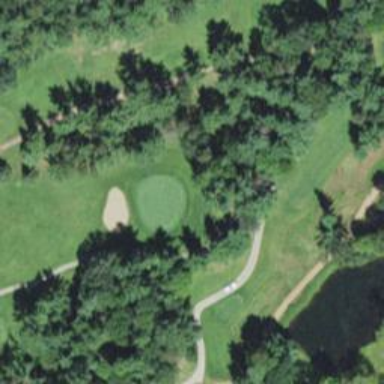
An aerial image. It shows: View of golf hole.